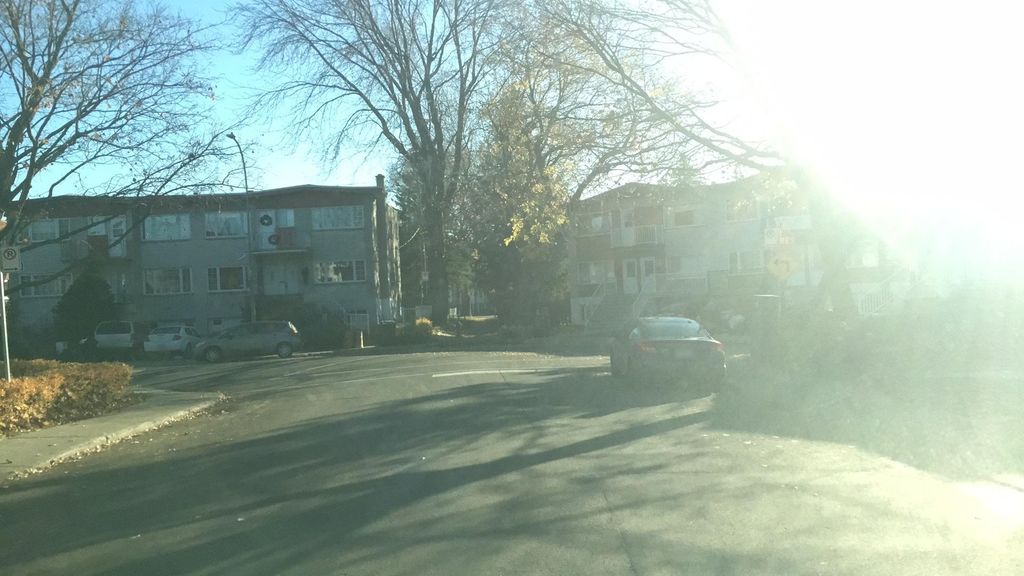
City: montreal